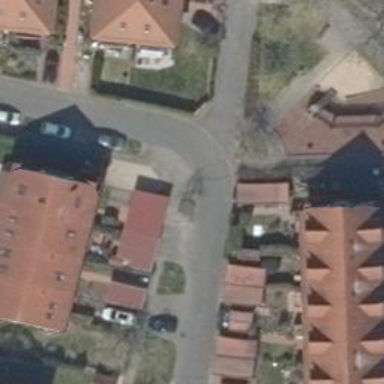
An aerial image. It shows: Asphalt road in living street.